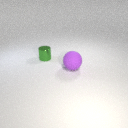
large purple rubber sphere in front of small green metal cylinder